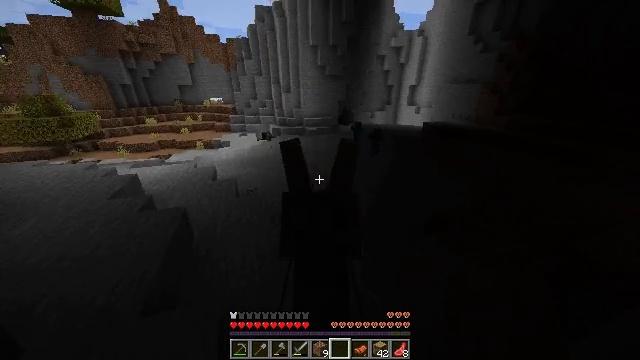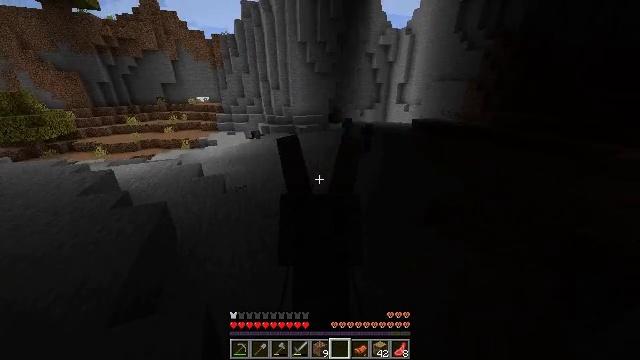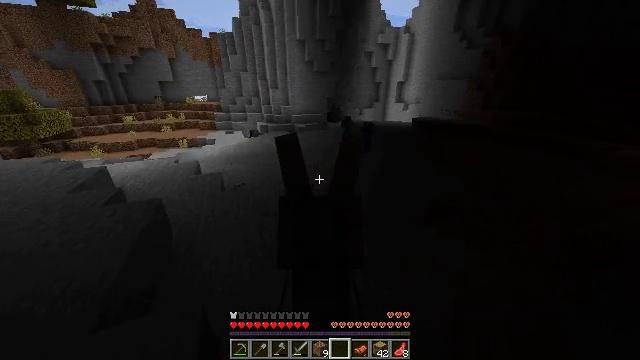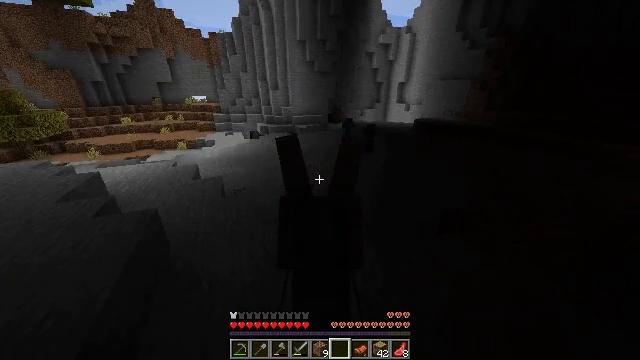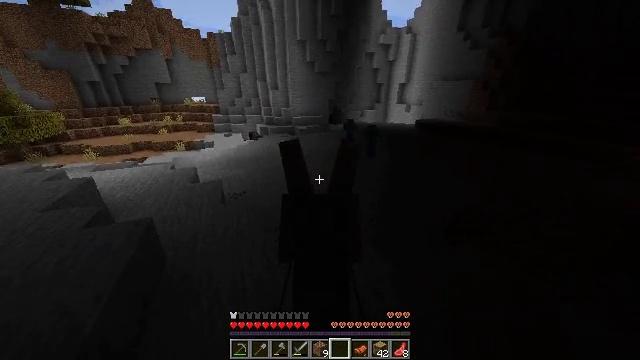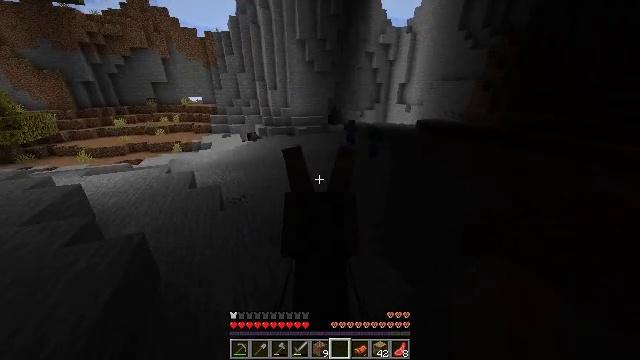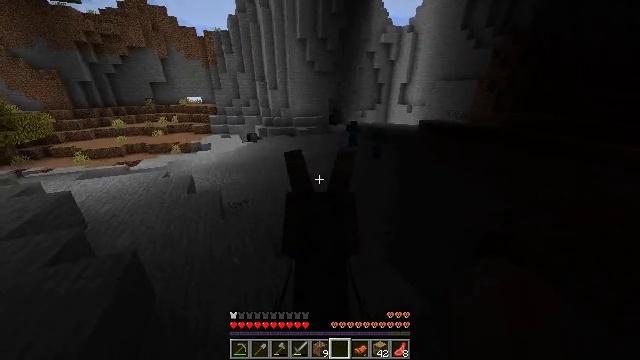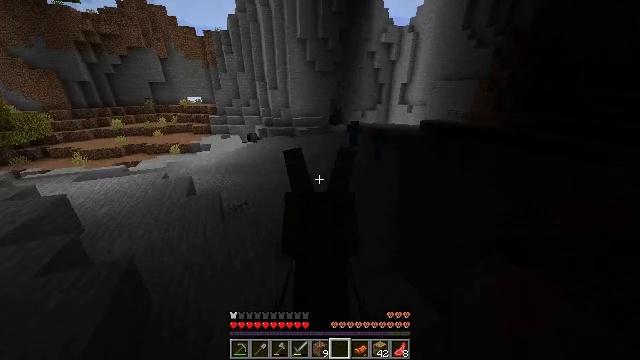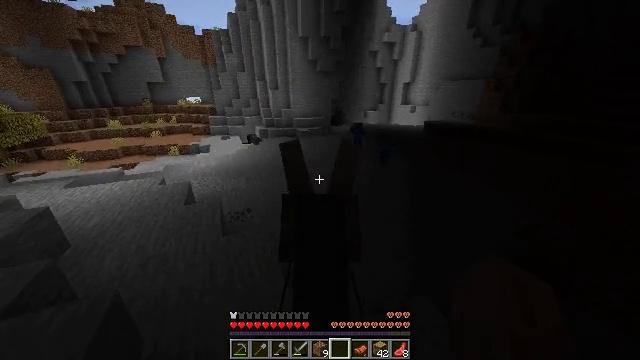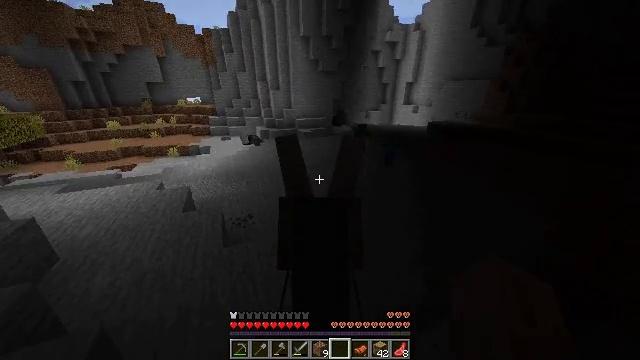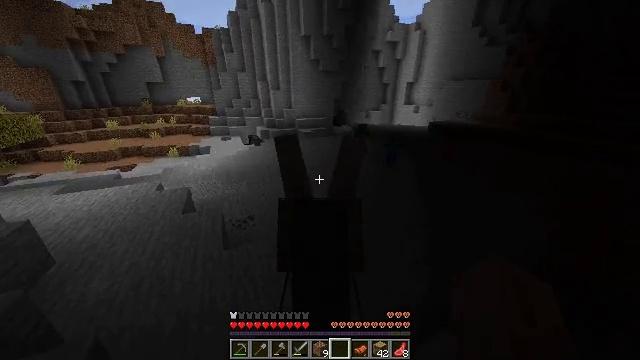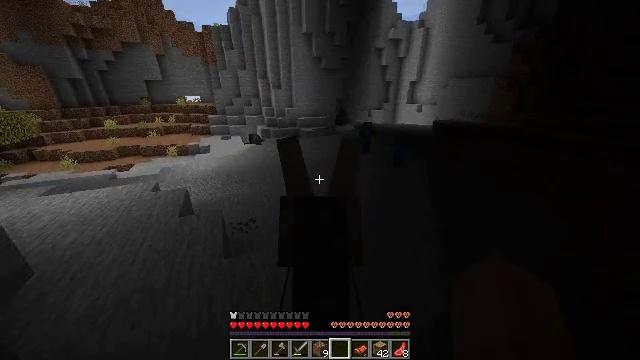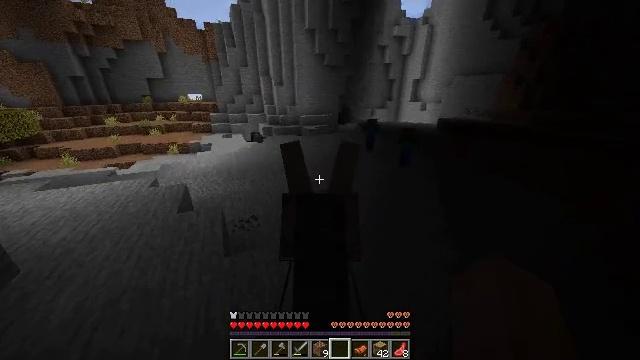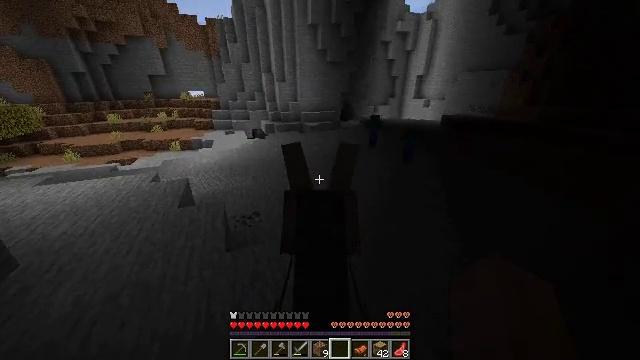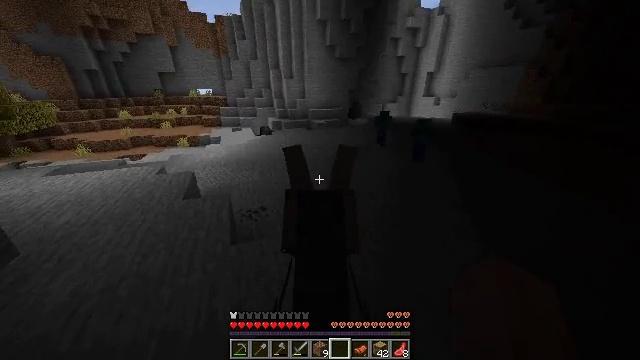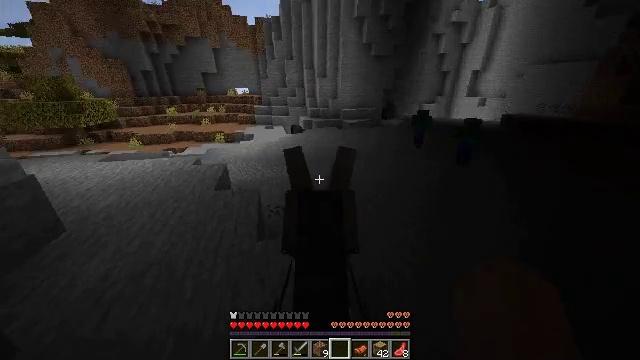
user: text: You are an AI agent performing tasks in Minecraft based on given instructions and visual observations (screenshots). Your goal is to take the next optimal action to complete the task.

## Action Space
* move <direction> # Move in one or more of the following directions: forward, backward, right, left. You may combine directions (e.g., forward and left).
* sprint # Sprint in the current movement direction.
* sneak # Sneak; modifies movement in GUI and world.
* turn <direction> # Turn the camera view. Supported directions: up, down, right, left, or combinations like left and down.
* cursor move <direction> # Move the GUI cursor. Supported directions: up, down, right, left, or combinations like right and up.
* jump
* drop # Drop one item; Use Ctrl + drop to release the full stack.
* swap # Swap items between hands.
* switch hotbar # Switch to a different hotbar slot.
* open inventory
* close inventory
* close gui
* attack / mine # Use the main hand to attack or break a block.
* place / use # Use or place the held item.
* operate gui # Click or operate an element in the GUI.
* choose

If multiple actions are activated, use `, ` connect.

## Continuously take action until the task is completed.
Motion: motion action
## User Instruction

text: Attack the ground to gather coarse dirt.
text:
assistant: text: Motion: move forward and move left, sprint
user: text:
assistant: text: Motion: move forward and move left, sprint
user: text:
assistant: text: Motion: move forward and move left, sprint
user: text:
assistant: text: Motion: move forward and move left, sprint
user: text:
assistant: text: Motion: move forward and move left, sprint
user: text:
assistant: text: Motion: move forward and move left, sprint
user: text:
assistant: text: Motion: move forward and move left, sprint
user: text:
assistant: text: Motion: move forward and move left, sprint
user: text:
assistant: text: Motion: move forward and move left, sprint
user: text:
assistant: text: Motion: move forward and move left, sprint
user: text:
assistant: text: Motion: move forward and move left, sprint
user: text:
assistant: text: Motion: move forward and move left, sprint
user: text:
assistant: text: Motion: move forward and move left, sprint, turn left
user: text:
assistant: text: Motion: move forward and move left, sprint, turn left
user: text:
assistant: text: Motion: move forward and move left, sprint, turn left
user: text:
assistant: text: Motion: move forward, sprint, turn left
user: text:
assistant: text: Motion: move forward, sprint, turn left and up
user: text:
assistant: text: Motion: move forward, sprint, turn left and up
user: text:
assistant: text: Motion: move forward, sprint, turn left and up
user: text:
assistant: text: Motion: move forward, sprint
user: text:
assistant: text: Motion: move forward, sprint
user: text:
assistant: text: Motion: move forward, sprint
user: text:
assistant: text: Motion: move forward, sprint
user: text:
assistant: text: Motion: move forward, sprint
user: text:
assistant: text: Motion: move forward, sprint
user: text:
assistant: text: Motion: move forward, sprint
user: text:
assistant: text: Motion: move forward, sprint
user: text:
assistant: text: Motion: move forward, sprint
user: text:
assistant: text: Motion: move forward, sprint
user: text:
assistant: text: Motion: move forward, sprint